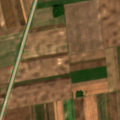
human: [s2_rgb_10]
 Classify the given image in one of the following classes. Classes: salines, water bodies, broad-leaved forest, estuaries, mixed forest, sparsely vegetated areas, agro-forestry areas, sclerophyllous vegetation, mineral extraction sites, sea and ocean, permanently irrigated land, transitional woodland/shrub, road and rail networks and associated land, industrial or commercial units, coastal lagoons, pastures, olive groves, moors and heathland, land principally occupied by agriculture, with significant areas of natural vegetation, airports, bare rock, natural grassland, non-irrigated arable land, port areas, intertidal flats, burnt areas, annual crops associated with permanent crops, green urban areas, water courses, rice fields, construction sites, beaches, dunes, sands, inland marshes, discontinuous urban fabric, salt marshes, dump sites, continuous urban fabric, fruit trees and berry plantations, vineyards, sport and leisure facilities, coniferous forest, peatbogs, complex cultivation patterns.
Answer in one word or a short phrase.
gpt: non-irrigated arable land